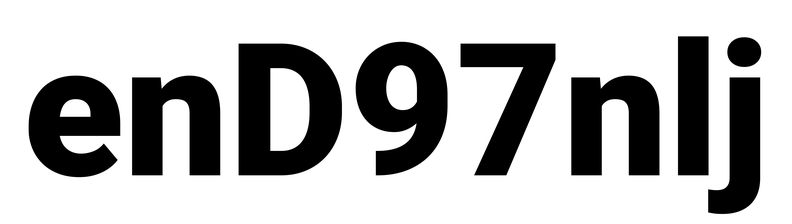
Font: Roboto_Black